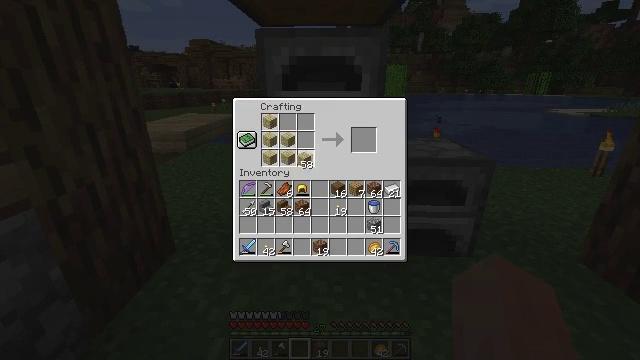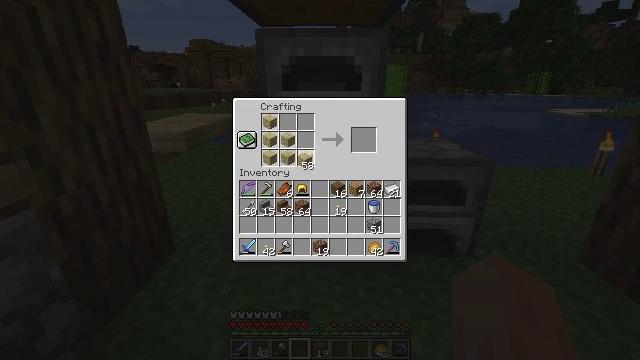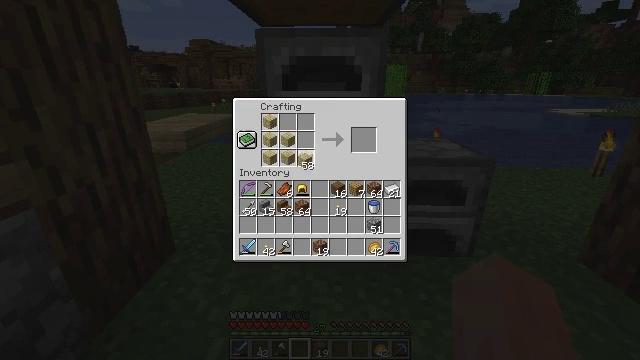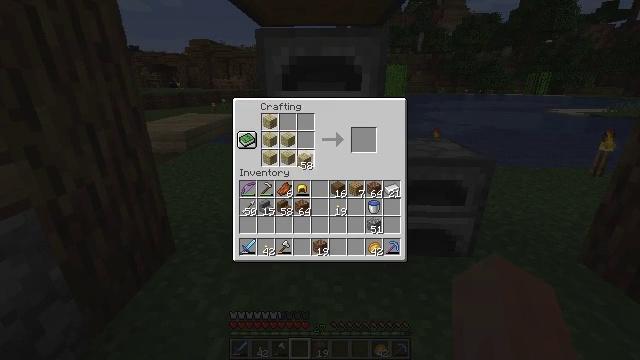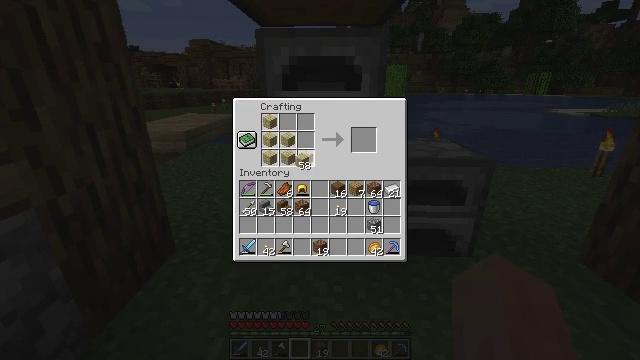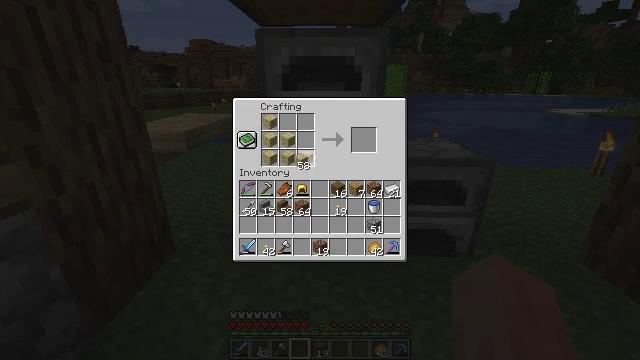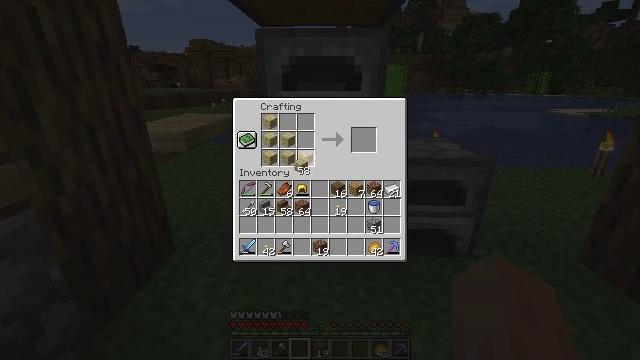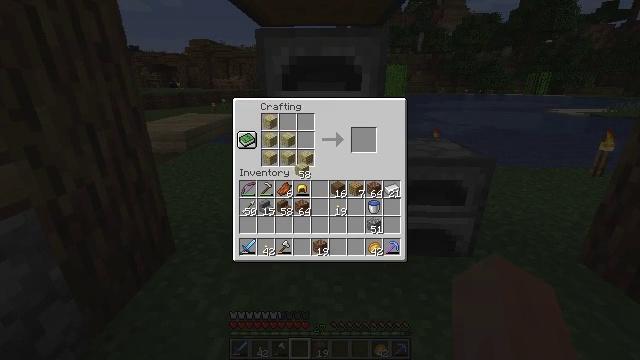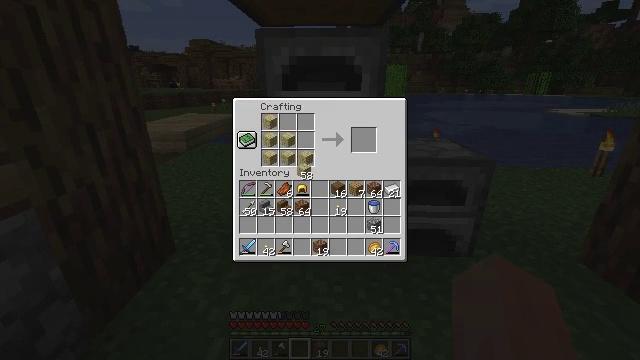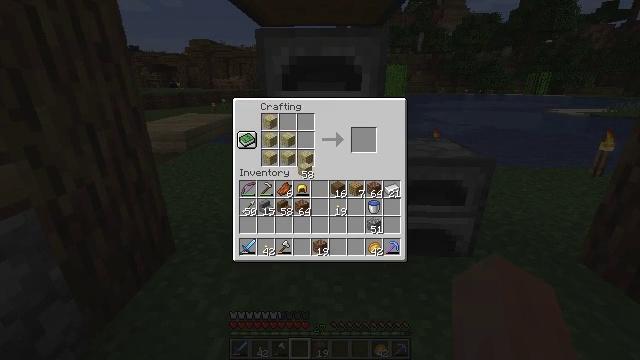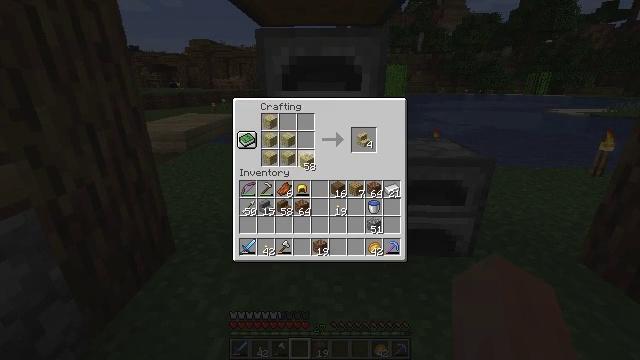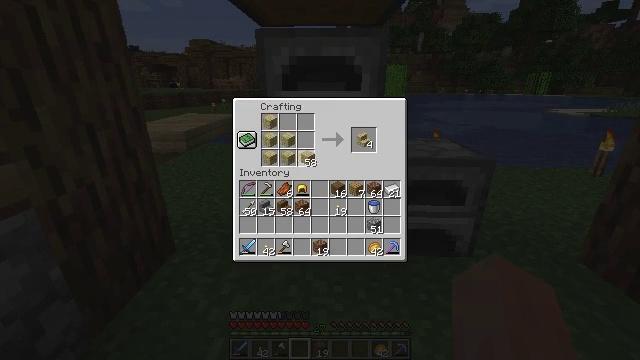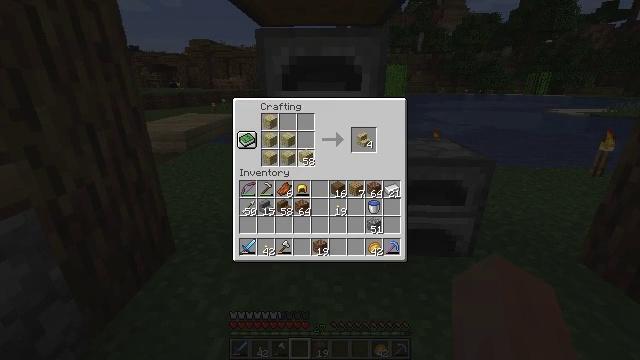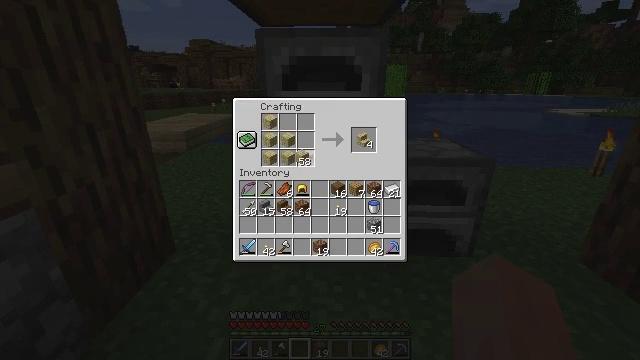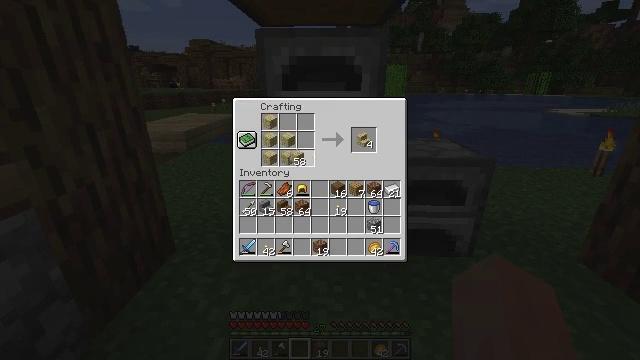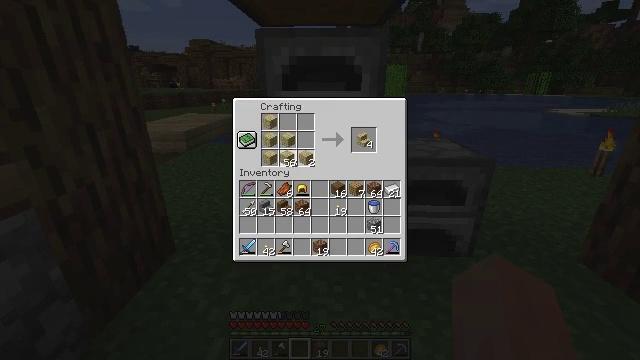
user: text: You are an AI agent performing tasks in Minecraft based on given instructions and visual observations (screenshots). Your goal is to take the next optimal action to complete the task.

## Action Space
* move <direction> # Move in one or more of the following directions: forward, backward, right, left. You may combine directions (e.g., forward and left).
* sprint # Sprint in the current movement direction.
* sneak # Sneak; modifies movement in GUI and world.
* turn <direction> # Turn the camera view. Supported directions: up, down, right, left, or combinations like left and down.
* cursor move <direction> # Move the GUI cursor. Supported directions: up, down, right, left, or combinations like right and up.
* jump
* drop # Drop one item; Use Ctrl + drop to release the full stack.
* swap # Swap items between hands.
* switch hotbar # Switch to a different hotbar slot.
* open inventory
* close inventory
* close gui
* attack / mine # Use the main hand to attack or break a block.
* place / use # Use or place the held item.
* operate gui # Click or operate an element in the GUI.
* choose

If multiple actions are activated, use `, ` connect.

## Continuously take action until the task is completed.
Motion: motion action
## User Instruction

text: Craft birch stairs with birch planks.
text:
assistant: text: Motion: choose
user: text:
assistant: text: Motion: choose
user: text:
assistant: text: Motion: choose
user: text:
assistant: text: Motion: choose
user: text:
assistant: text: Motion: no_op
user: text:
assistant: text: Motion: no_op
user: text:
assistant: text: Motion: no_op
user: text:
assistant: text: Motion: no_op
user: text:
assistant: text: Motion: no_op
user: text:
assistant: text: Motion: cursor move up
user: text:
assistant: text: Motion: no_op
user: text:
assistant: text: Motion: no_op
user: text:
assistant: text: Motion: choose
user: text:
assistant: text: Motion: choose
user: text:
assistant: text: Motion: cursor move left, choose
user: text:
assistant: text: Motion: cursor move left, choose
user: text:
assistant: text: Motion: cursor move left, choose
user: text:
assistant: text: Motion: choose
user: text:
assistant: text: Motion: cursor move up, choose
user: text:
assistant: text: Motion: cursor move up, choose
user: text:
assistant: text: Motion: choose
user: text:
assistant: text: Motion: choose
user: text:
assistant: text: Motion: choose
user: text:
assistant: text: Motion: choose
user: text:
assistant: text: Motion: choose
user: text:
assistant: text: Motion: choose
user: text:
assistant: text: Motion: choose
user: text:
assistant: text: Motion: cursor move down, choose
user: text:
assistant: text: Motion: choose
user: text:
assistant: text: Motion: choose